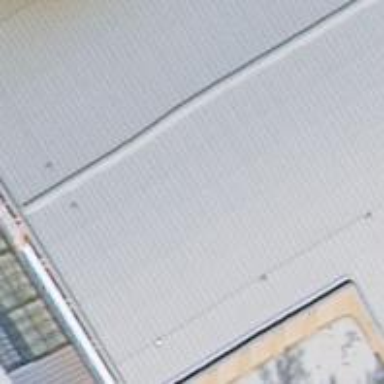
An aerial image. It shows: Garden center shop.